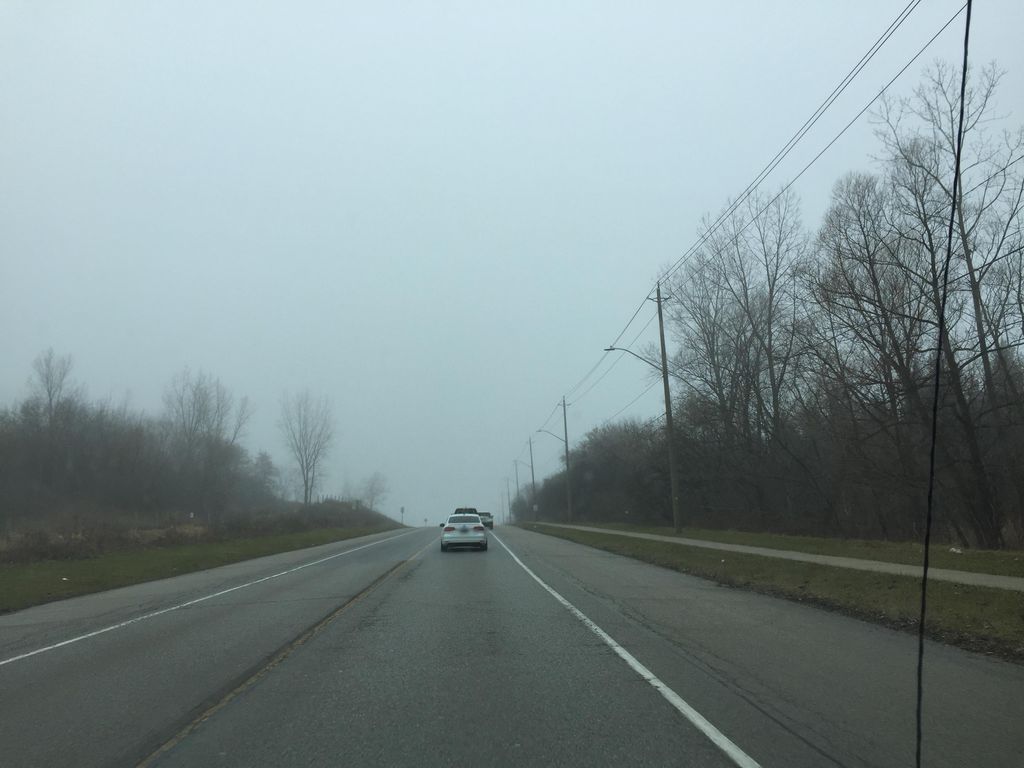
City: kitchener-waterloo